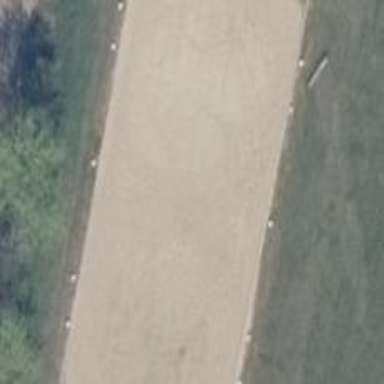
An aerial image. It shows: Equestrian pitch for leisure land activities.